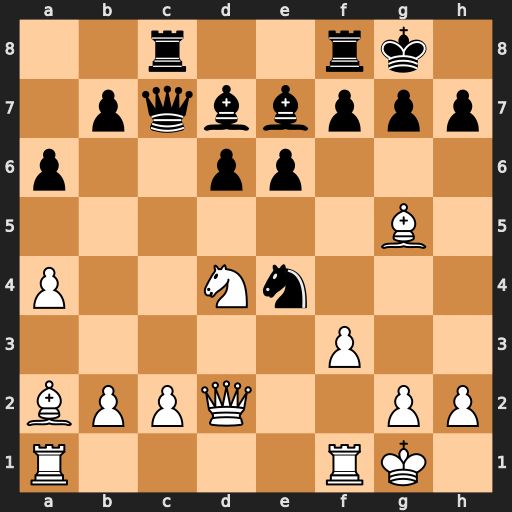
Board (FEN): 2r2rk1/1pqbbppp/p2pp3/6B1/P2Nn3/5P2/BPPQ2PP/R4RK1
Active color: w
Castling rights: -
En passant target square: -
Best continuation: fxe4 Bxg5 Qxg5